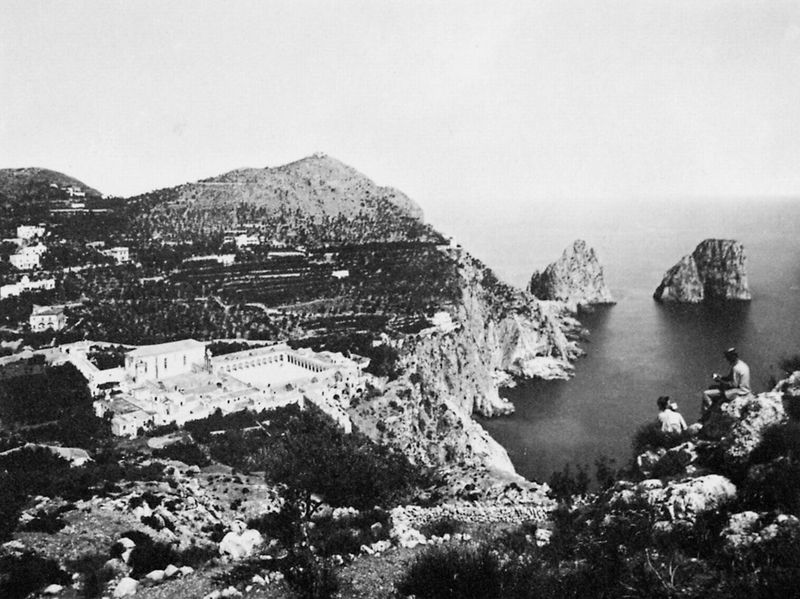
Titel: Blick auf Capri
Künstler: Gebrüder Alinari
Schlagwörter: baum, berg, felsen, gestein, himmel, mann, meer, nackt, schatten, wasser, weiß, bäume, landschaft, menschen, see, sitzen, stadt, ufer, fenster, frankreich, grau, hell, hut, licht, männer, schwarz, säulen, anlage, ausblick, blick, gebäude, gras, haus, schloss, weg, wiese, alt, stein, steine, gräser, horizont, hügel, natur, büsche, gewässer, sonne, sträucher, wege, insel, paar, personen, pflanzen, tal, wald, anhöhe, kinder, aussicht, spanien, küste, sommer, ansicht, italien, ort, zwei, abhang, berge, fels, gebirge, gipfel, hang, klippen, steilhang, dorf, dunst, nebel, tag, geröll, schlucht, steil, hof, pause, rast, amerika, platz, zwei männer, maler, tiefe, bucht, betrachter, befestigung, klippe, foto, fotografie, panorama, photographie, innenhof, ruine, antike, burg, höhe, kloster, palast, vulkan, urlaub, denkmal, festung, abgrund, schwarz weiss, malen, photo, antik, karg, wanderer, griechisch, griechenland, klsoter, tempel, gestrüpp, mediterran, fotographie, terrassen, aufnahme, zeichner, felsenküste, wanderweg, vesuv, mittelmeer, bewuchs, strächer, weinberg, archäologie, agora, touristen, weinberge, ausgrabung, flesen, mediteran, schwarzweiß weiß, fotogrfaie, palastanlage, ausgrabungen, brasilien, landschaftsfotografie, costa brava, cote sauvage, mitelnmeer, felsern, küst, üste, steine#